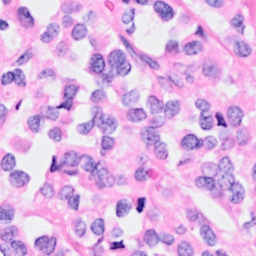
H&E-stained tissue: Breast